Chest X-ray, PA view. Patient: 31 years old, sex M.
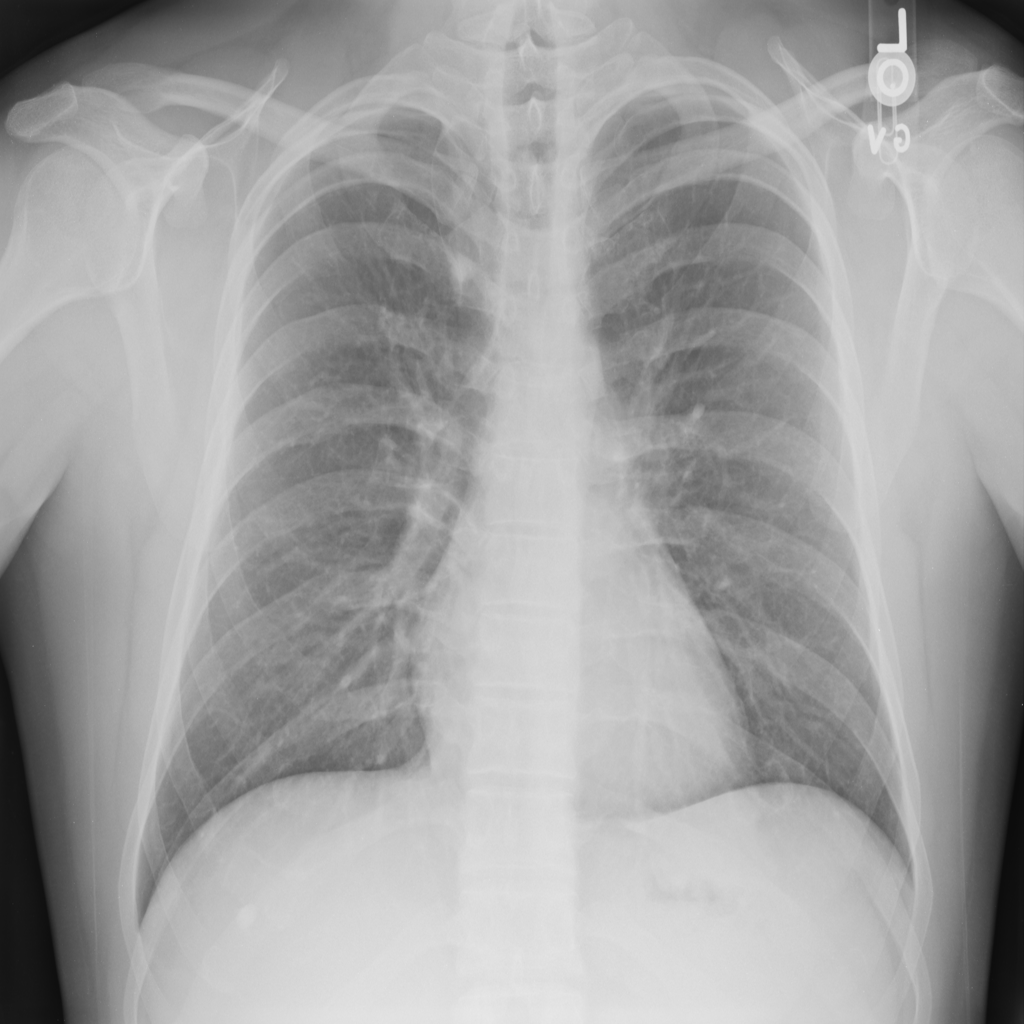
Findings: Nodule